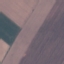
Label: AnnualCrop